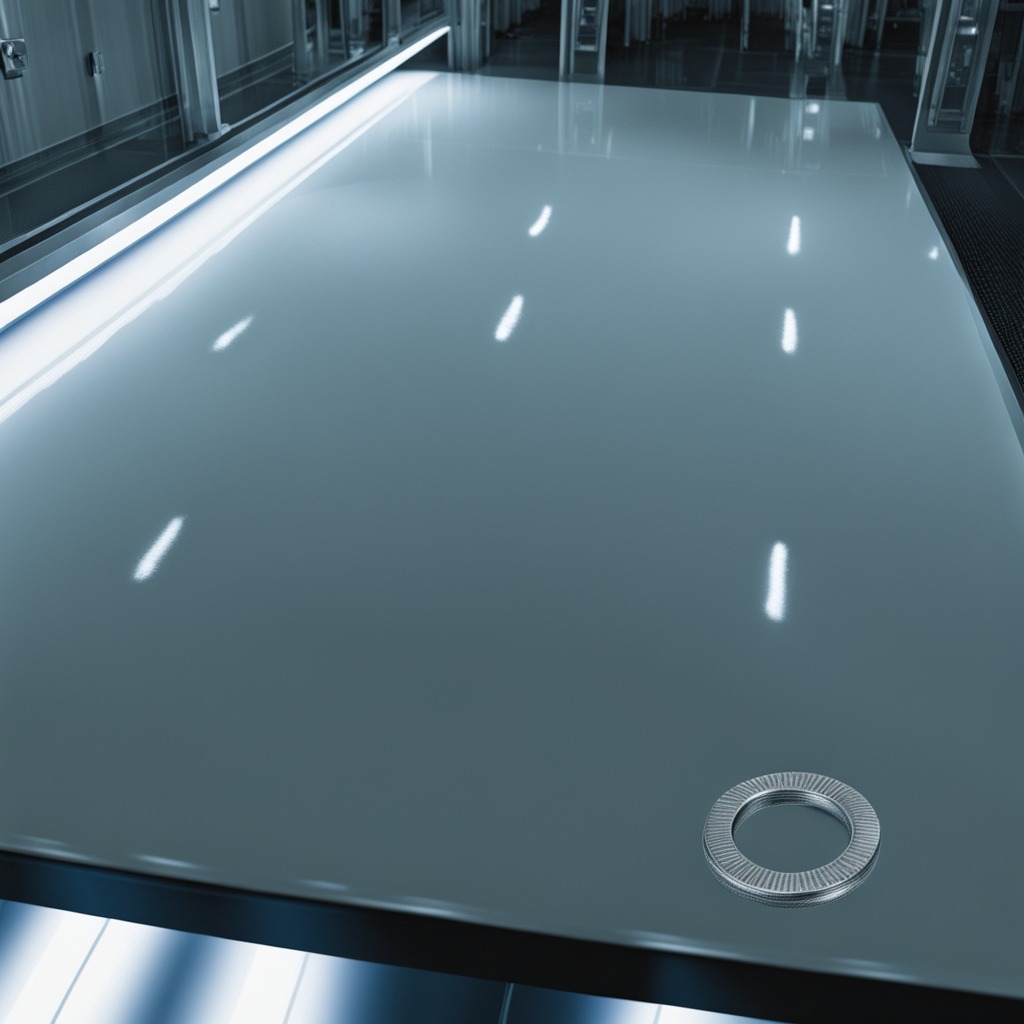
A flat metal washer is lying on the high-gloss table.